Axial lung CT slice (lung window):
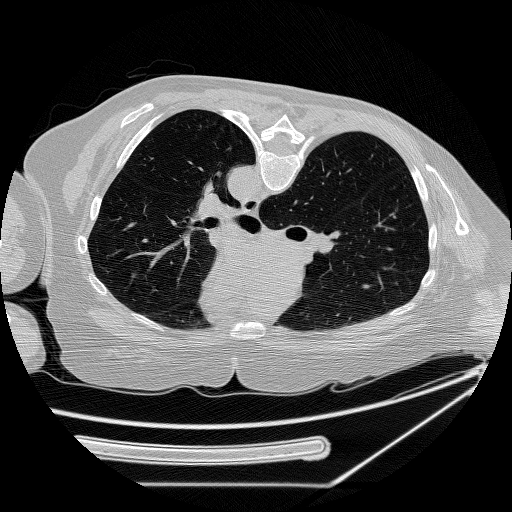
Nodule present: no